Aerial crown-view tile of a tropical tree (Barro Colorado Island, Panama), acquired 20250616:
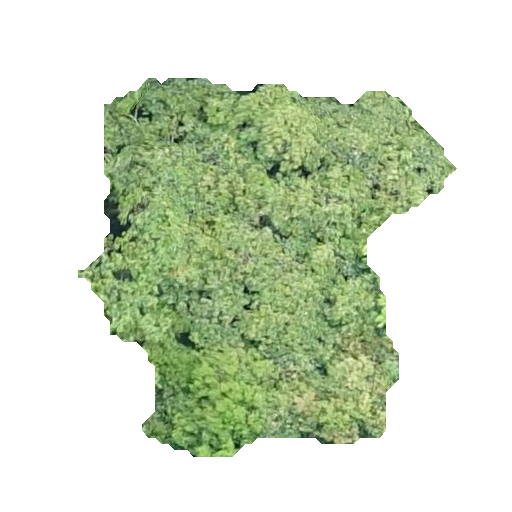
Species: Apeiba tibourbou
GBIF accepted scientific name: Apeiba tibourbou
Crown area: 143.724 m²